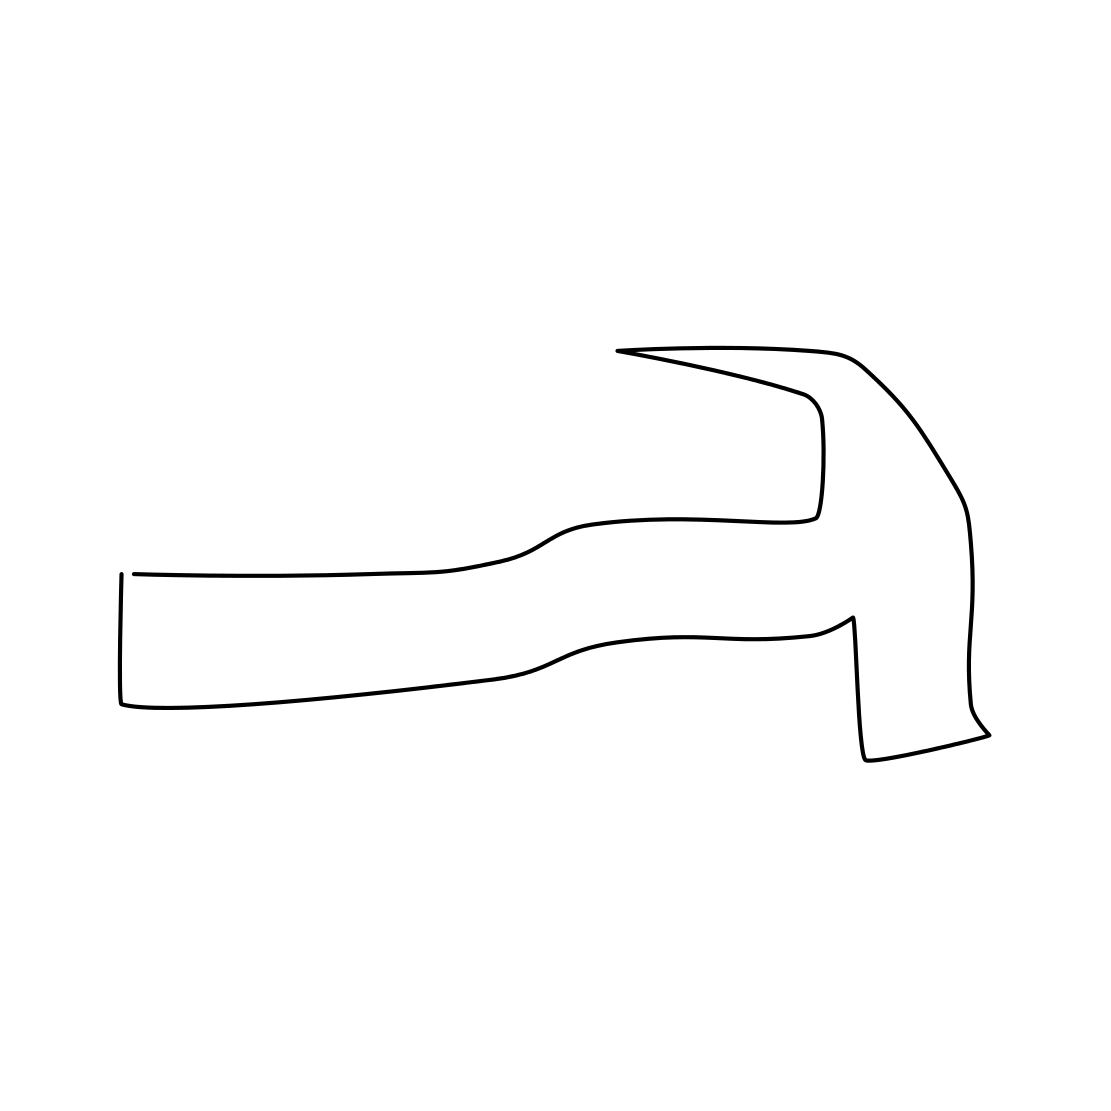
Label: hammer